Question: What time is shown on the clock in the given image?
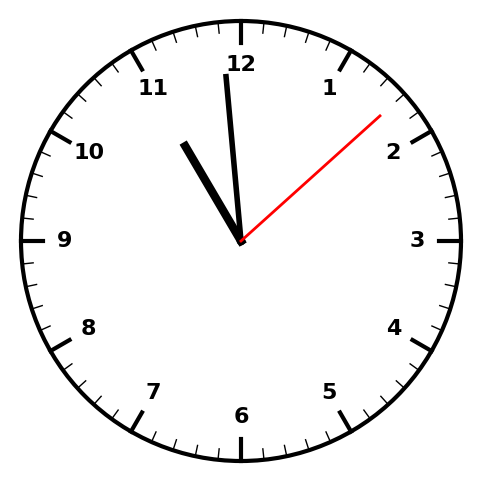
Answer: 10:59:08